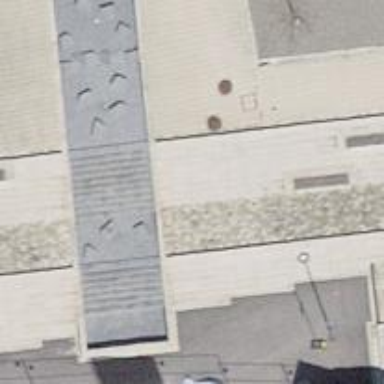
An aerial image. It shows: Set of concrete steps.